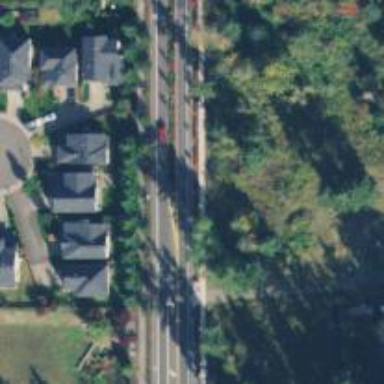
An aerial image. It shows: Tertiary road with asphalt surface and sidewalk on the left.